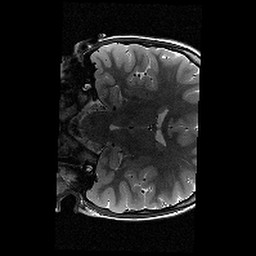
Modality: T2w
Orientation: coronal
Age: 10
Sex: female
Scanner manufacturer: siemens
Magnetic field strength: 3 T
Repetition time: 9.23 s
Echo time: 0.067 s